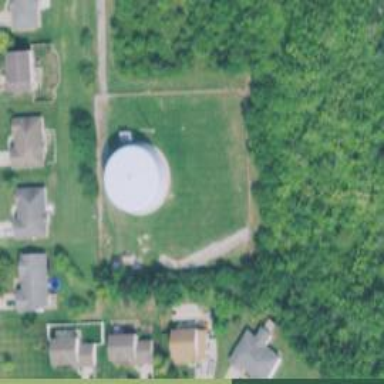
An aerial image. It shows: Water tower that is man-made.